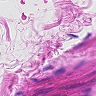
Metastatic tissue present: no